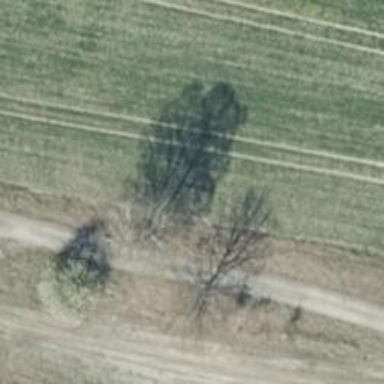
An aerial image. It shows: Deciduous broadleaved tree.